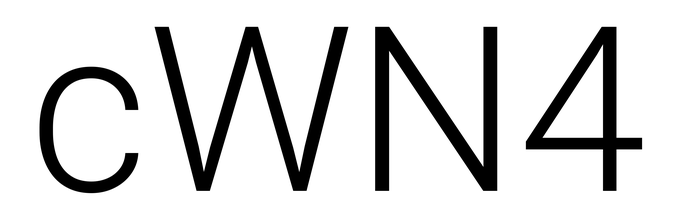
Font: Roboto_Light